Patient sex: F
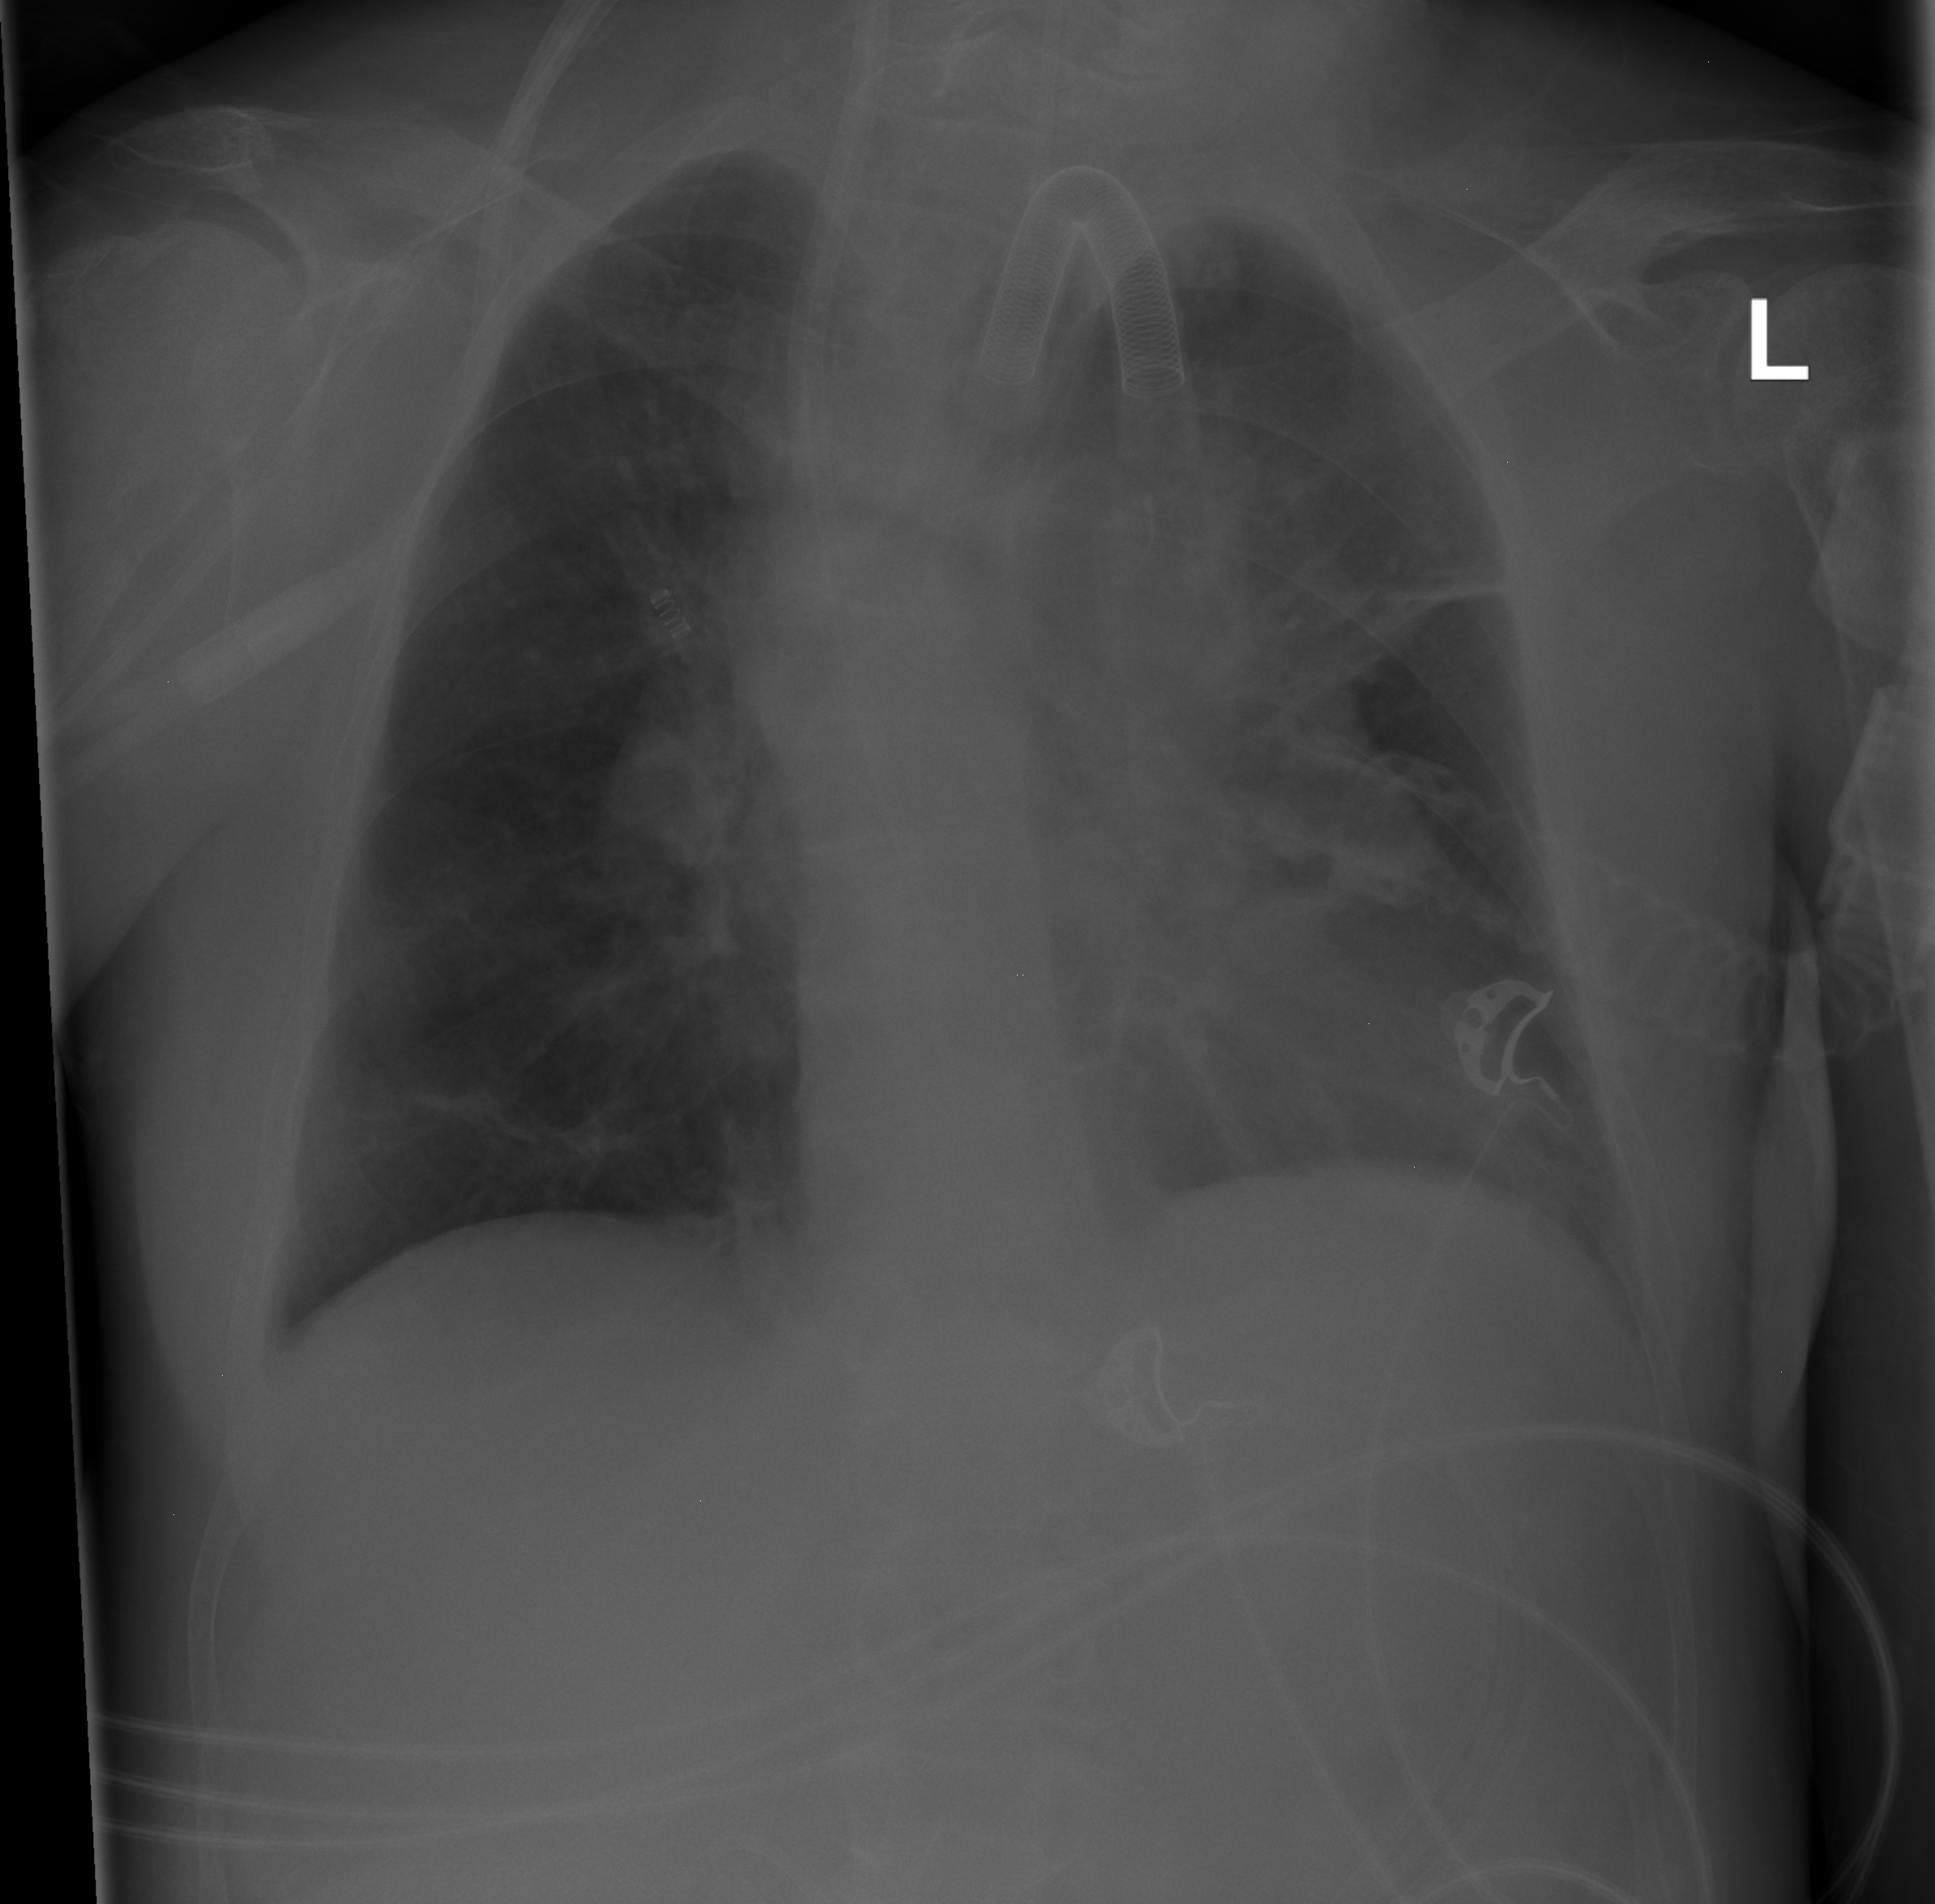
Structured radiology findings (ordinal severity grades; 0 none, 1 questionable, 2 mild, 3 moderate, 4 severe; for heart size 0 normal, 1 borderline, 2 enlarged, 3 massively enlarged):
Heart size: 2
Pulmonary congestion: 0
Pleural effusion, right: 0
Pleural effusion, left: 0
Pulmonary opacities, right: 0
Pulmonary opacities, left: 0
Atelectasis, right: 2
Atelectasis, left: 3